Question: My problem with eclipse c++ project that eclipse could not resolve extern functions, namespaces, variables, etc...
Please, see the screenshot.

<URL>
So, for example jni type 'jint' is not resolved by eclipse, but, as you can see 'jni.h' is included and resolved (I can CNTRL+click on it and view its content), I've set up all needed include path, so all files are included as they supposed to, but eclipse doesn't resolve entities from them.
Where the problem might be there?
PS. I'm a newbbie in the c++ development with eclipse, so I might miss something, please help me, I'll appreciate it a lot.
Thanks.
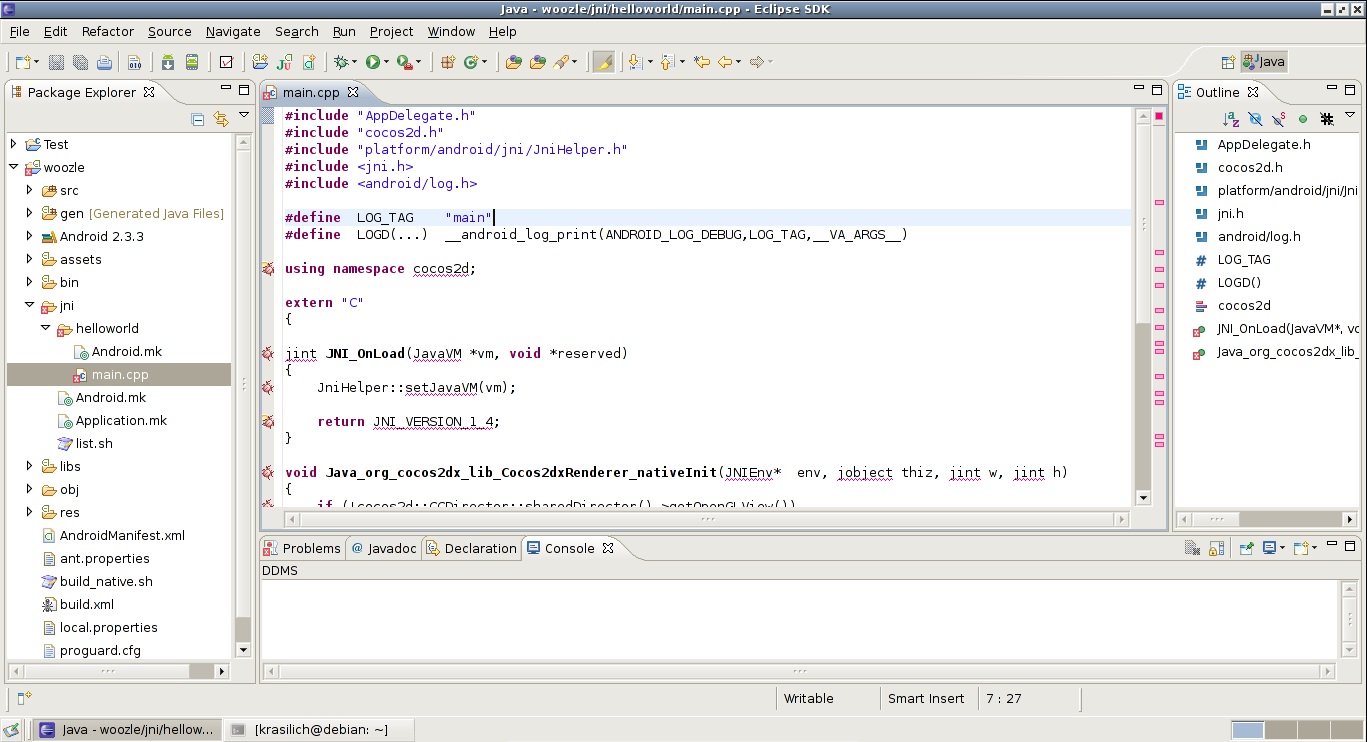
Answer: You also need to tell Eclipse where you JNI library is.
If you've never done this, <URL>. The section on linking has pictures and arrows and text that should walk you through the process.
Some general advice: Learn to distinguish between compiler errors and linker errors. If it's a compiler error, then you can look for missing include files etc. When it's a linker error it means it compiled and found all the headers just fine but when it went looking for the actual object to link to it couldn't find it. That typically means you have a library path issue to resolve.
One final warning, I have seen Eclipse change the toolchain settings all by itself, I <URL> if you want to see the one settings panel I now always avoid.